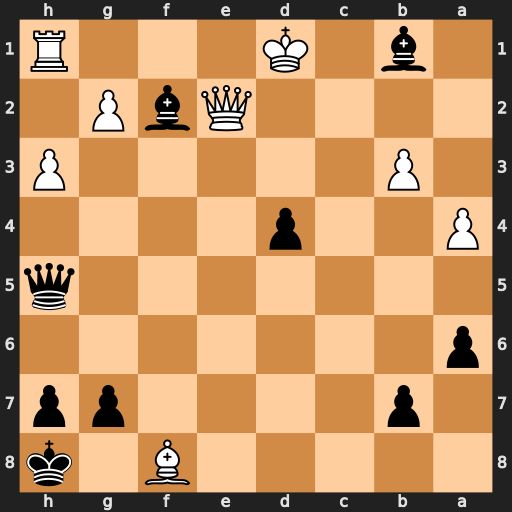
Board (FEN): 5B1k/1p4pp/p7/7q/P2p4/1P5P/4QbP1/1b1K3R
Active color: b
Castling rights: -
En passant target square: -
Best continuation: Bc2+ Kd2 Be3+